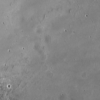
Label: not_dusty